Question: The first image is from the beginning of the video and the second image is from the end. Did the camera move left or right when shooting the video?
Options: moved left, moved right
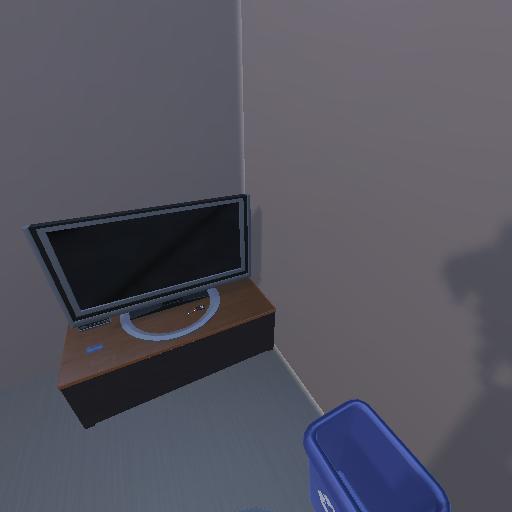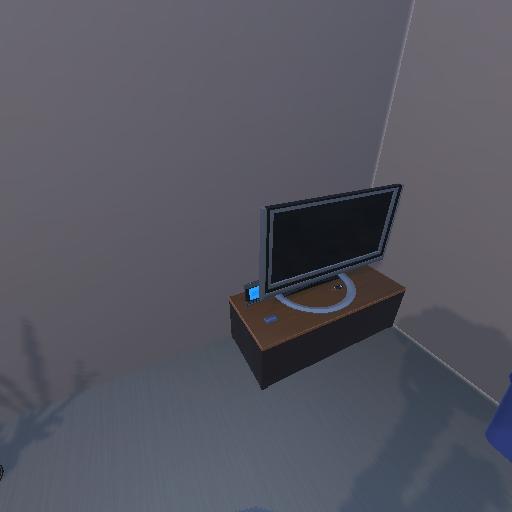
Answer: moved left